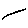
Label: line